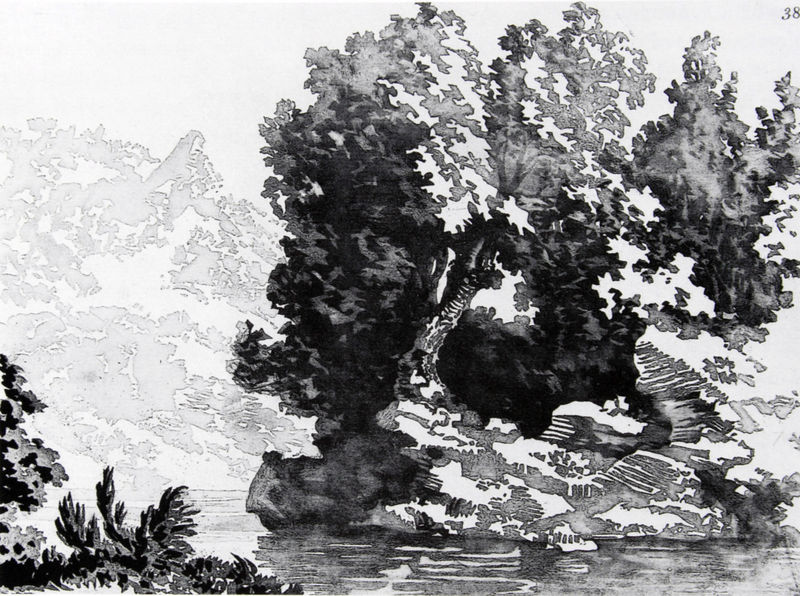
Titel: 'sketch'
Künstler: Alexander Cozens
Schlagwörter: baum, berg, blau, blätter, dunkel, felsen, himmel, laub, meer, nackt, schatten, wasser, weiß, wolken, aquarell, baden, badende, bäume, fluss, grün, landschaft, see, ufer, frau, grau, hell, hintergrund, holz, licht, schwarz, skizze, zeichnung, gras, wiese, flächig, blass, stein, steine, spiegel, öl, bach, baumstamm, erde, feld, gräser, hügel, natur, spiegelung, stamm, wind, busch, büsche, einsam, gebüsch, gewässer, sträucher, insel, blatt, pflanze, pflanzen, wald, schnell, holzschnitt, küste, ruhig, wellen, papier, studie, abhang, abstrakt, berge, fels, flächen, gebirge, gipfel, abstufungen, dunst, grafik, schattierung, böschung, stämme, fein, baumkrone, tusche, wasserfarben, oberfläche, druck, linolschnitt, schnitt, schwarz weiss, schraffur, entwurf, pinsel, chwarz, freiheit, laubbäume, unkraut, abstufung, schemen, nummer, lavierung, weißs, wachsen, kronen, verblasst, üsche, verwaschen, seitenzahl, felseninsel, schwarzweißß, schrz weiss, tusche baumgruppe